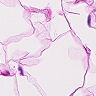
Metastatic tissue present: no